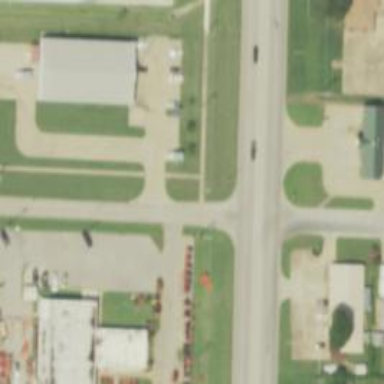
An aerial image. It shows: Stop road.